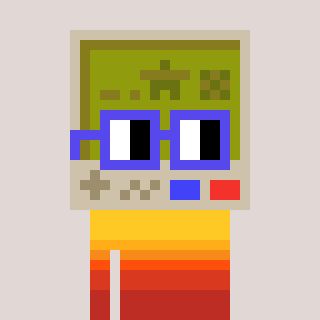
a pixel art character with square blue glasses, a gameboy-shaped head and a grayscale-colored body on a warm background